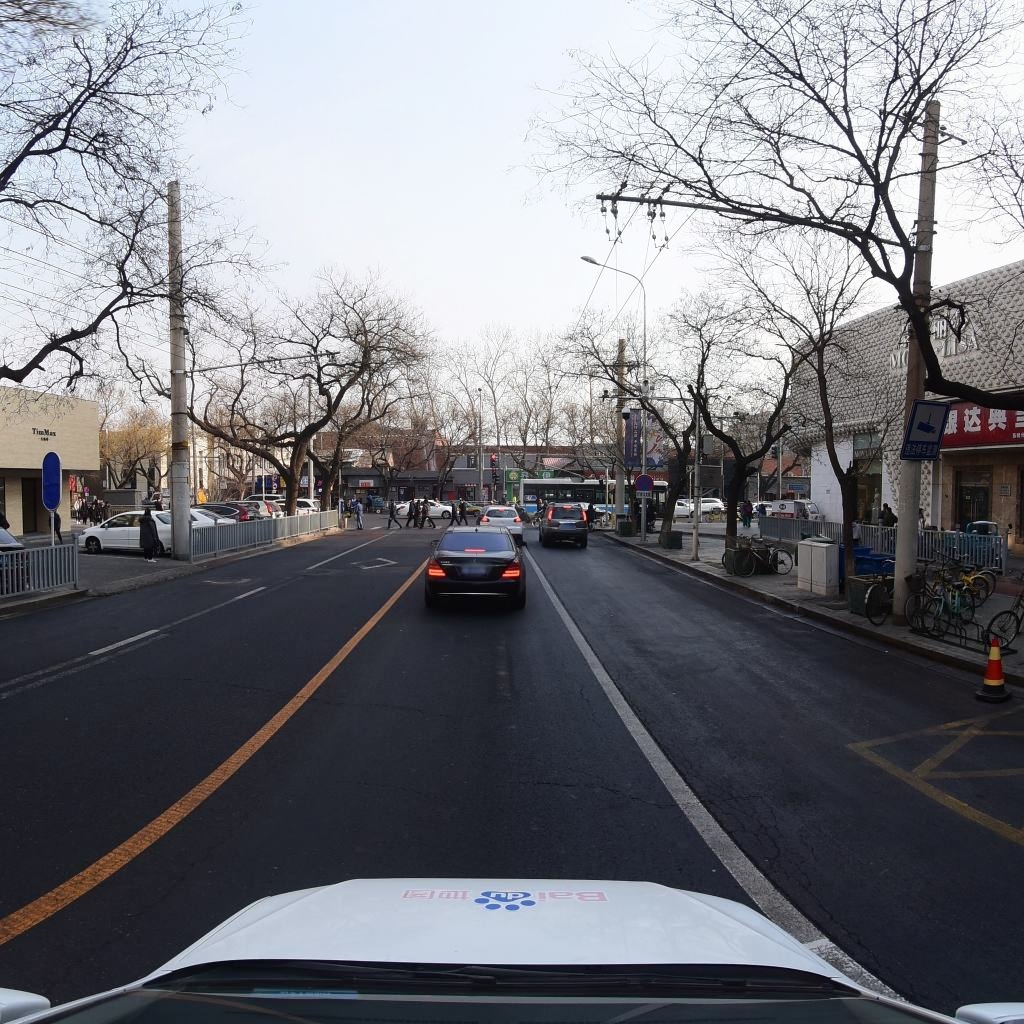
Region: Dongcheng
Road damage annotations: alligator crack, transverse crack, longitudinal crack, transverse crack, transverse crack, longitudinal crack, longitudinal crack